Question: in class 'DataConstantsNames' I have:
'''
public static final ObservableList<Object> IMPORTVARIABLES = FXCollections.observableArrayList(DATE, TIME, new Separator(),OPEN, HIGH, LOW, CLOSE, new Separator(),VOLUME);
'''
I would like to add these variables to a choiceBox in class controller where I have 7 choiceBoxes:
'''
ChoiceBox[] columnName = {choiceboxColumn1, choiceboxColumn2, choiceboxColumn3, choiceboxColumn4, choiceboxColumn5, choiceboxColumn6, choiceboxColumn7};
'''
My question: If I do a for loop such as:
'''
for (int i = 0; i < columnName.length; i++) {
columnName[i].setItems(DataConstantsName.IMPORTVARIABLES);
}
'''
Everything is fine, but if I try to set items to a single choiceBox, I get this error:

Where am I going wrong?
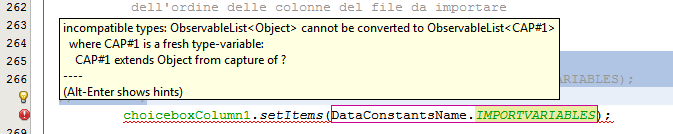
Answer: I don't know why SB generated your ChoiceBox with a wildcard ('<?>'), but you can't set items in a wildcarded lists without type specification.
See <URL> for more details.
To make your code compilable either remove wildcards from ChoiceBoxes:
'''
@FXML private ChoiceBox choiceboxColumn1;
'''
or cast variable to specific type:
'''
((ChoiceBox)choiceboxColumn1).setItems(IMPORTVARIABLES);
'''
or
'''
((ChoiceBox<Object>)choiceboxColumn1).setItems(IMPORTVARIABLES);
'''
'for' loop worked for you because you put 'choiceboxColumn1' into array of plain 'ChoiceBox'. By this you said to compiler to ignore all generics and work with variables in old, java 1.4, style.
You may achieve that using direct set:
'''
ChoiceBox cb = choiceboxColumn1;
cb.setItems(IMPORTVARIABLES);
'''
You can do it due to Java type erasure concept: <URL>